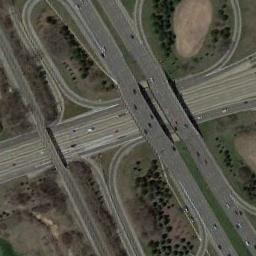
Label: overpass